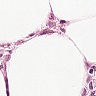
Metastatic tissue present: yes